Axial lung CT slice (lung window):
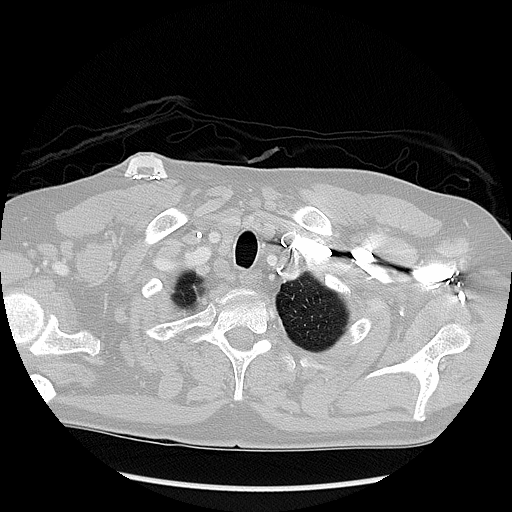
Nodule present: no